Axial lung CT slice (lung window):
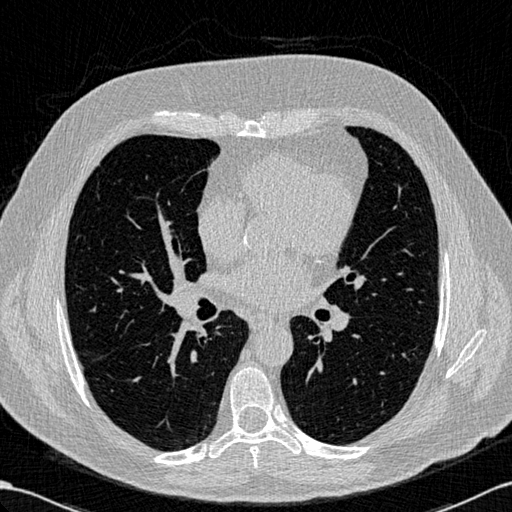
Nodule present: no